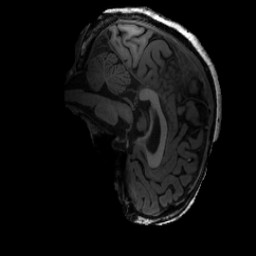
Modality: T1w
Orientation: sagittal
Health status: ill
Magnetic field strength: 3 T